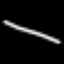
Label: line